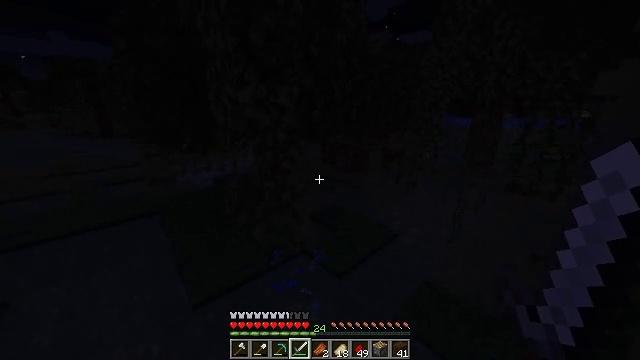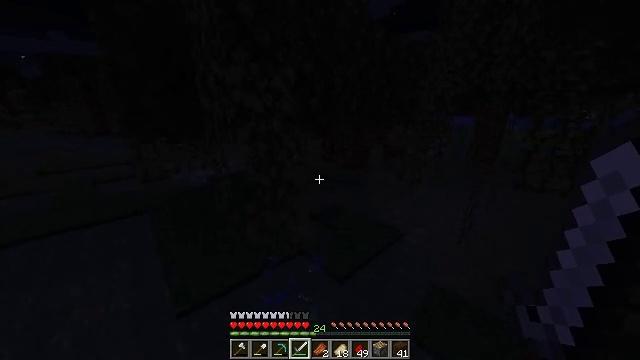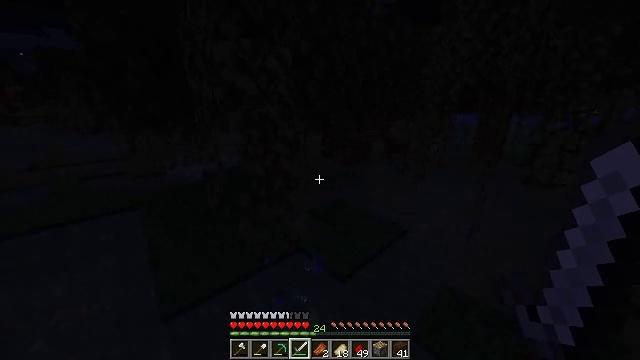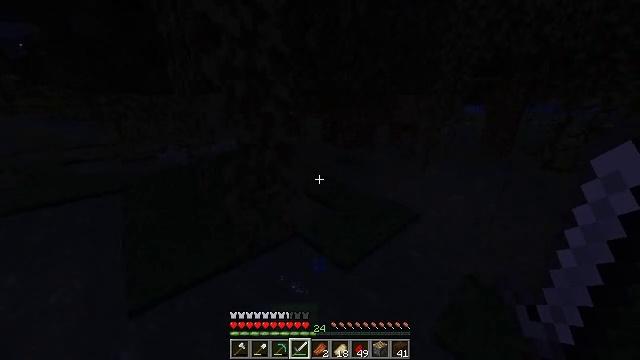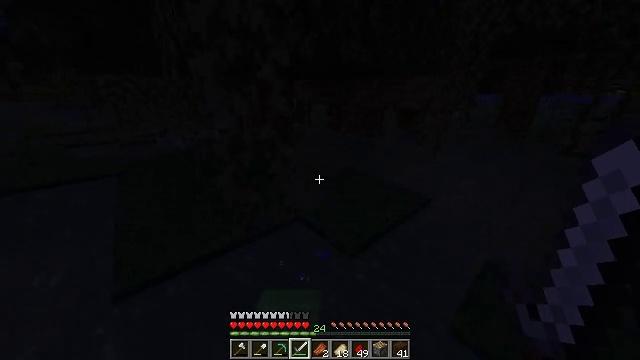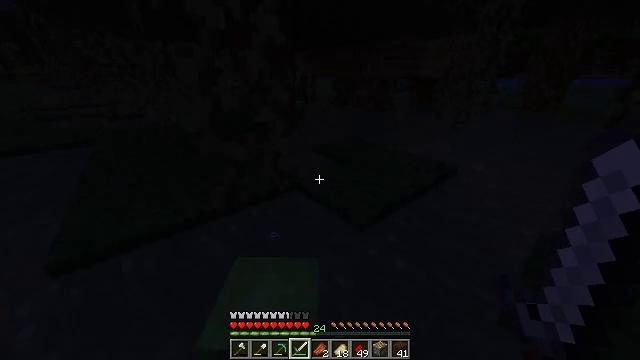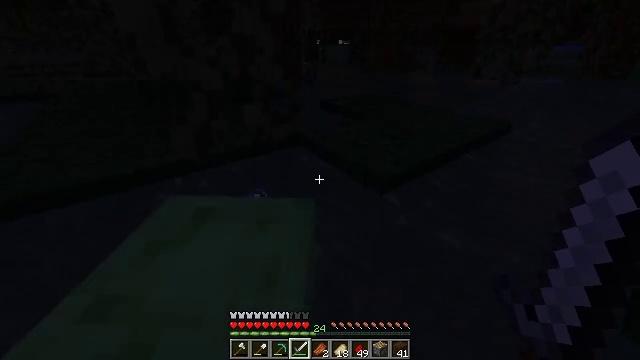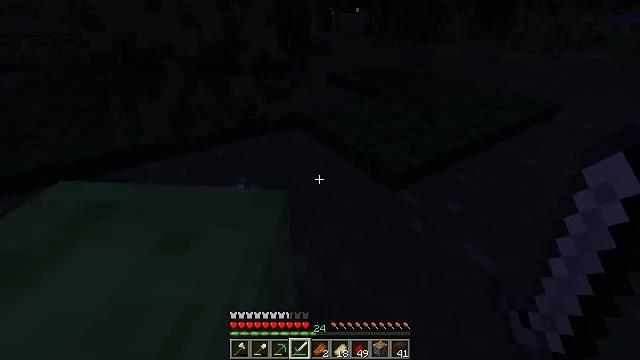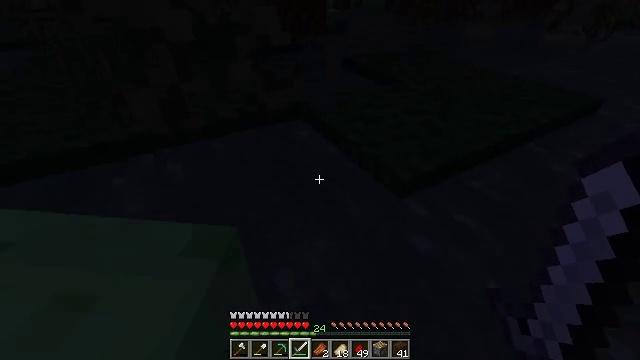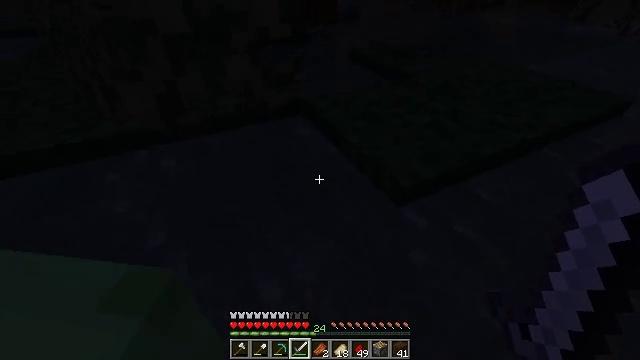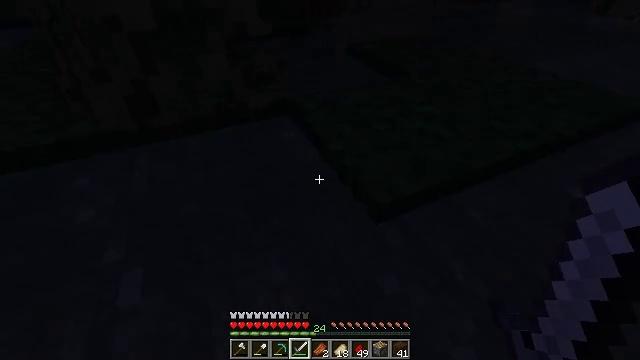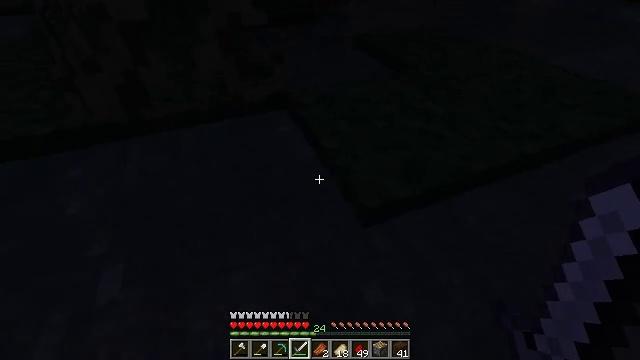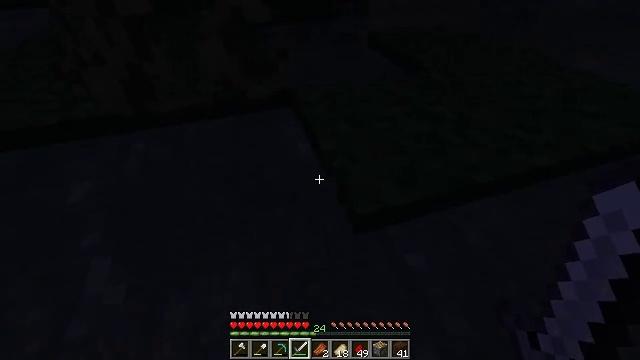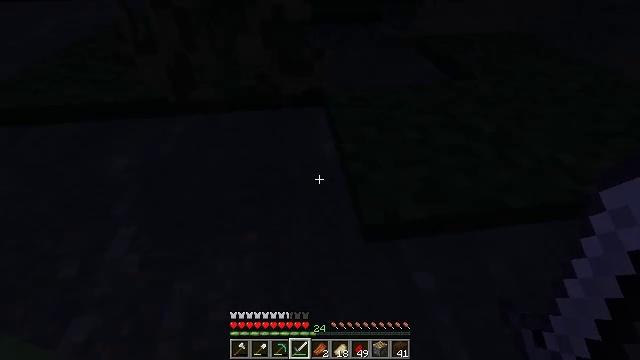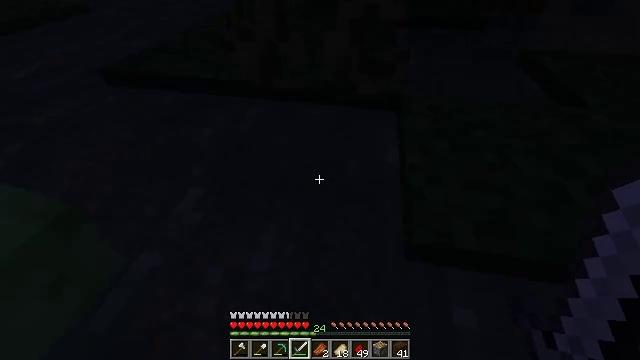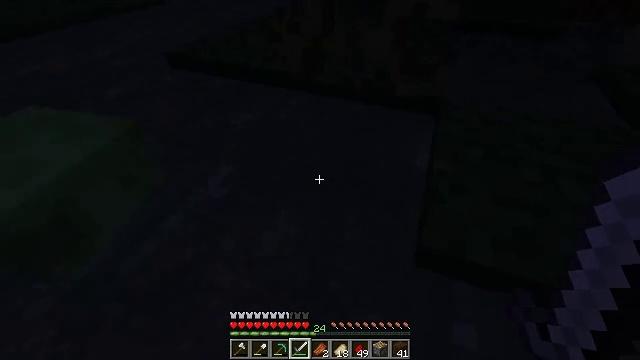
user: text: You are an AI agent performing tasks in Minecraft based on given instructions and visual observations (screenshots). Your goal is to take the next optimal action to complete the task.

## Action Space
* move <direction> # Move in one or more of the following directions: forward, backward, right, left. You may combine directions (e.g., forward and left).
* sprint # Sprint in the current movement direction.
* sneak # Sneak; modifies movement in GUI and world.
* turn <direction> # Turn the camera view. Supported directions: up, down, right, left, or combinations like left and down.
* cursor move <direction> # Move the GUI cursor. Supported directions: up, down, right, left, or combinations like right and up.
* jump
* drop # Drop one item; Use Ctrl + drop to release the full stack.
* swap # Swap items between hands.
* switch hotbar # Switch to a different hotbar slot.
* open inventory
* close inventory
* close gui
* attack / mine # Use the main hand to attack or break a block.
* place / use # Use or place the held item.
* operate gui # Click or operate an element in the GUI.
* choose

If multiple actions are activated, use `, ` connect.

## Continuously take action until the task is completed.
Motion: motion action
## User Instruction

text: Kill enemies.
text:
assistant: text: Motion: move forward, sprint, jump
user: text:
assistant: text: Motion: move forward, sprint, jump
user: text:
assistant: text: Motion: move forward, turn down, jump
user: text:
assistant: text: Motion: turn left and down
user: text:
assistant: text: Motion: turn left and down
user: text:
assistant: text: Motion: turn left and down
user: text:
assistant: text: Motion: turn left and down
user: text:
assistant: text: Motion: turn left and down
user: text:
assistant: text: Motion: turn left and down
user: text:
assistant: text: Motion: turn left and down
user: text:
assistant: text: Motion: turn left and down
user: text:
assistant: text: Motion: turn left
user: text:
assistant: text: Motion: turn left
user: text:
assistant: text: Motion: turn left
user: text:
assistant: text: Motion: turn left
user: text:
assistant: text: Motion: turn left and up
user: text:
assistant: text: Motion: turn left and up
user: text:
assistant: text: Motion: turn left and up
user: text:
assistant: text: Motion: turn left and up
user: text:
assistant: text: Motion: turn up
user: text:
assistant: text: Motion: turn up
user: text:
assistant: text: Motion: turn left and up
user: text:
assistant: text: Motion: turn up
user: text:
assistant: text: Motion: turn right and up
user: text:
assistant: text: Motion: turn right
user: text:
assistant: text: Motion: turn right
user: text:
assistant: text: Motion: turn right
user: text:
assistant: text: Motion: turn right
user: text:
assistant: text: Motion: turn right
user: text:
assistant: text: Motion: no_op